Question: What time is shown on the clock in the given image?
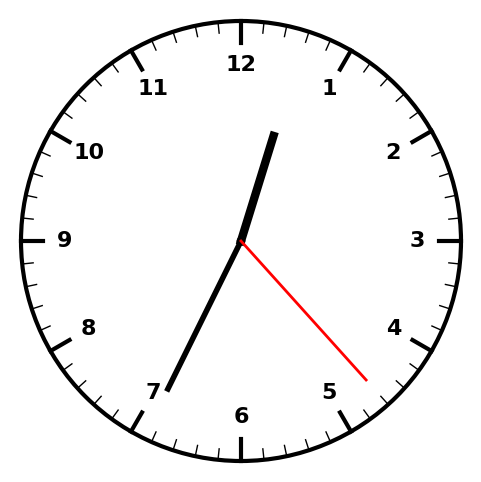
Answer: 12:34:23